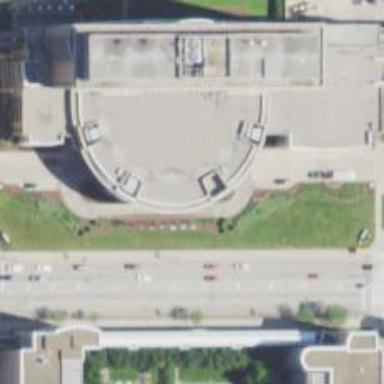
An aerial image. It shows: Service road passing through building tunnel.